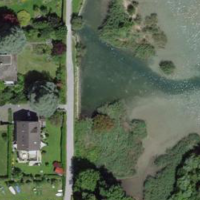
EUNIS habitat code: 14
Species observed at this site:
Lonicera acuminata